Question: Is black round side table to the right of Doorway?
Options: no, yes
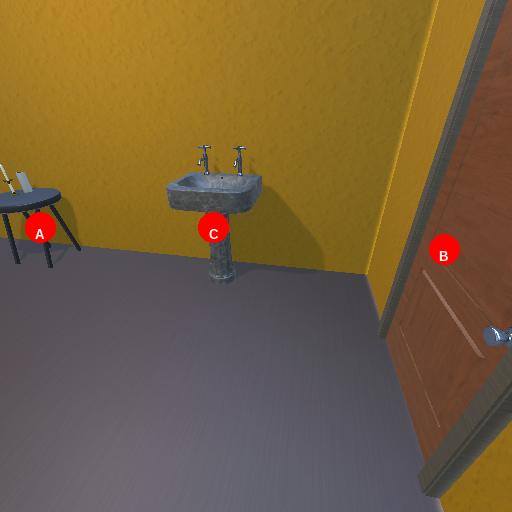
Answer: no